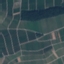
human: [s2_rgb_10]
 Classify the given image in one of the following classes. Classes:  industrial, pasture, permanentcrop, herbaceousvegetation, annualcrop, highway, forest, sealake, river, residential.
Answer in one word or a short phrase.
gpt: PermanentCrop